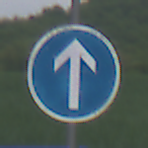
Verkehrszeichen: VorgeschriebeneFahrtrichtungGeradeaus
Umgebung: Outdoor, RoadRail
Tageszeit: Midday
Wetter: PartlyCloudy
Licht: Natural
Jahreszeit: NotSpecified
Kontrast: LowContrast